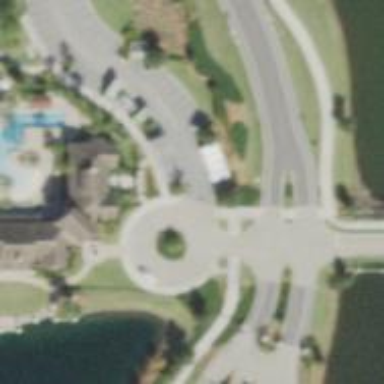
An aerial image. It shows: Turning loop on the road.